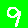
Digit: 9